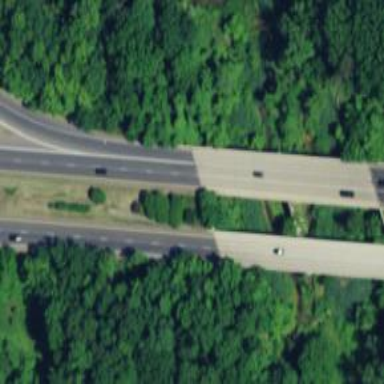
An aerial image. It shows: Beam-structured bridge on motorway.